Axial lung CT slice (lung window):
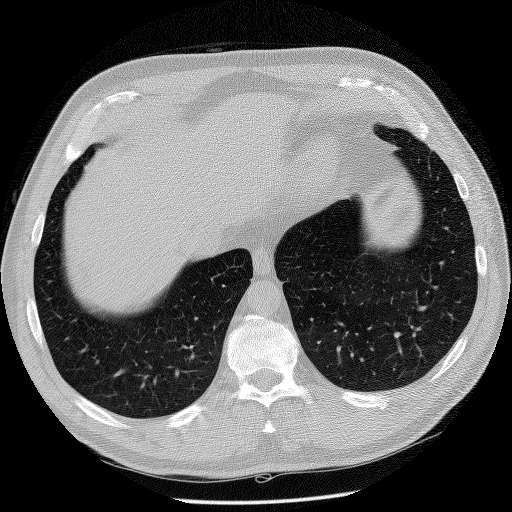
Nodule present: no